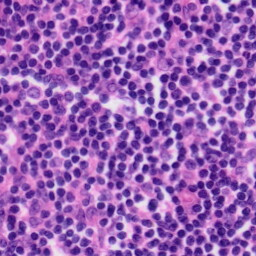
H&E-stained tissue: Tonsil